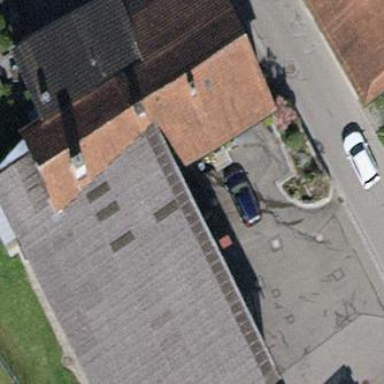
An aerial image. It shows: Building with tile roof.